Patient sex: F
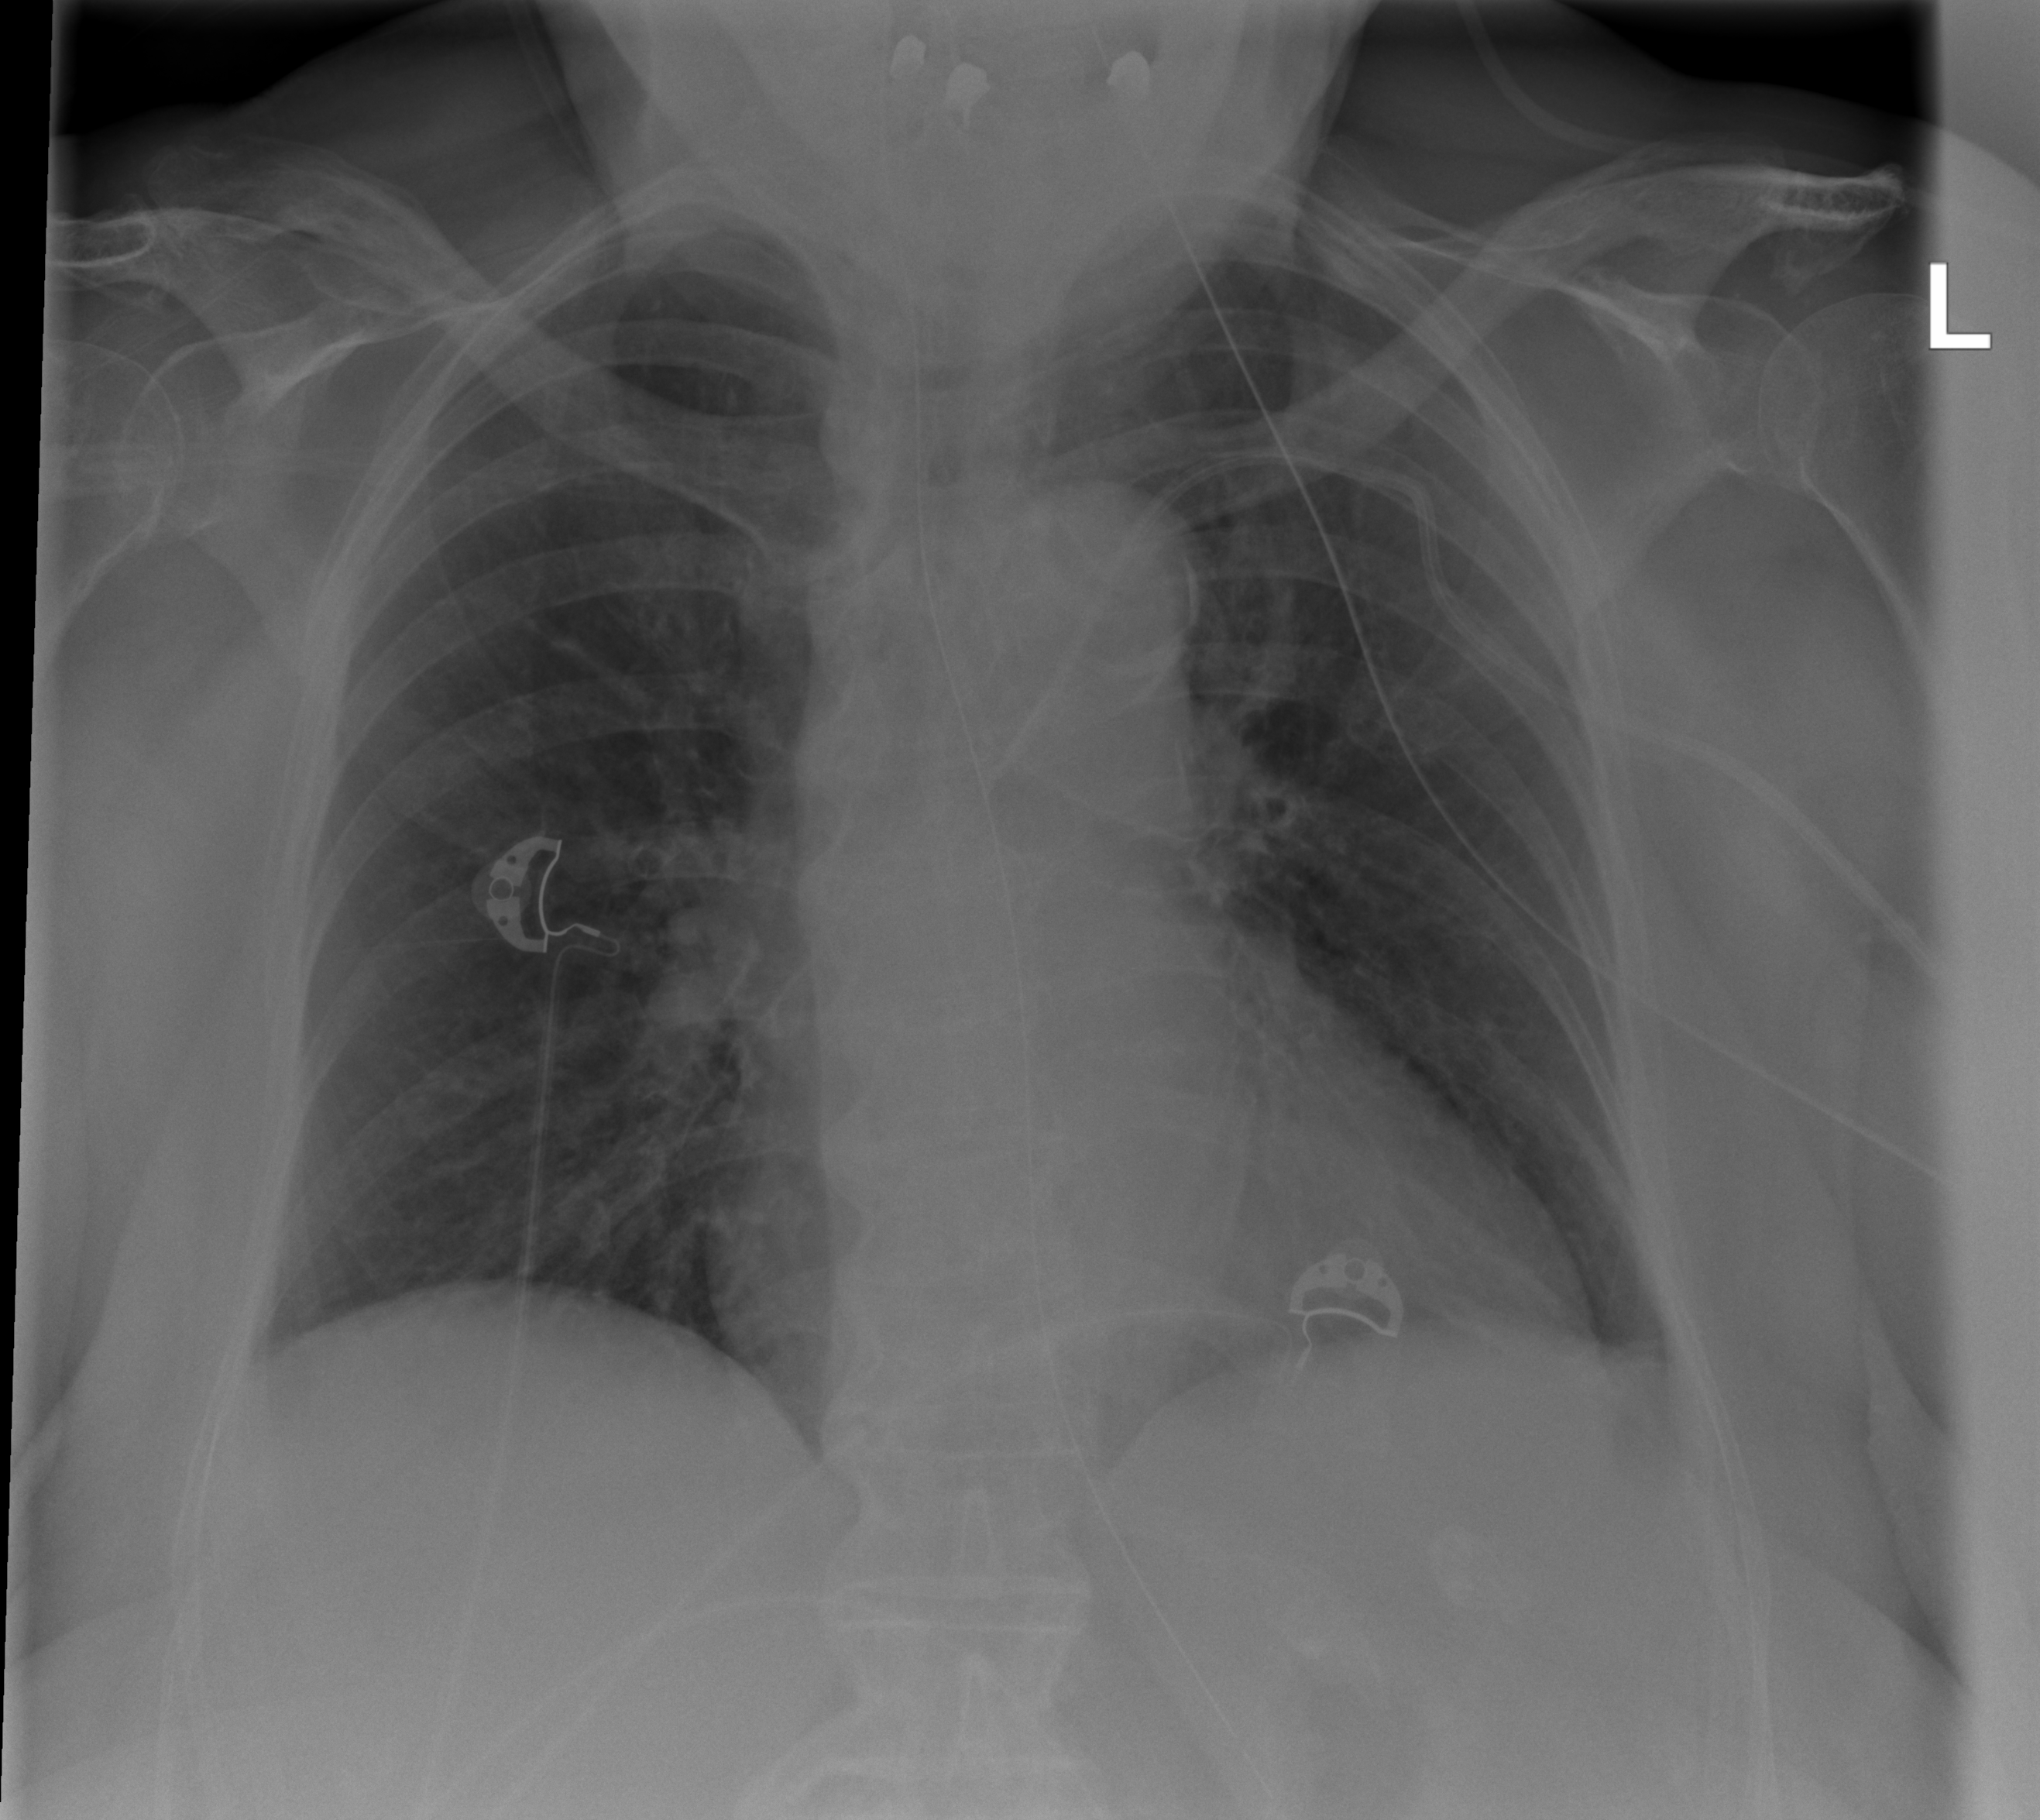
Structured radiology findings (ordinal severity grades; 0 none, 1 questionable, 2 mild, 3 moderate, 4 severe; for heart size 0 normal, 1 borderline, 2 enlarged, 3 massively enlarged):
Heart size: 1
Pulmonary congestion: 2
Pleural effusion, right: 2
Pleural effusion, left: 2
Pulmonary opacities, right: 2
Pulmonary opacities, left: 0
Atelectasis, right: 2
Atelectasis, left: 0